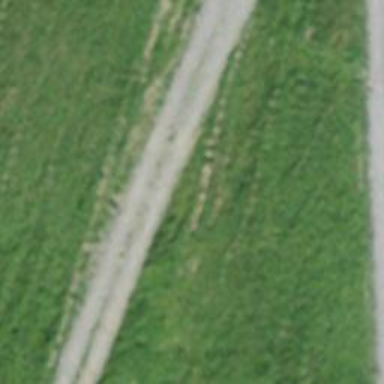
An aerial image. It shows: Track with pebblestone surface graded as grade3.